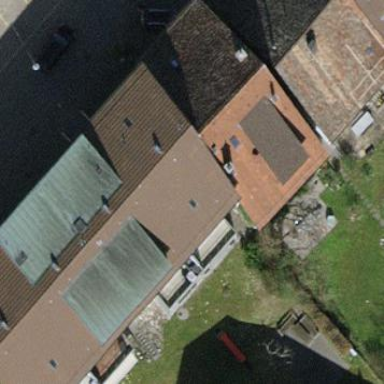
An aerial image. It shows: Apartment building with tile roof.